Question: This is a snake game. How many steps do you need to take from the current state to eat two foods one after another (regardless of the order of the two foods)? At the same time, pay attention to avoid obstacles
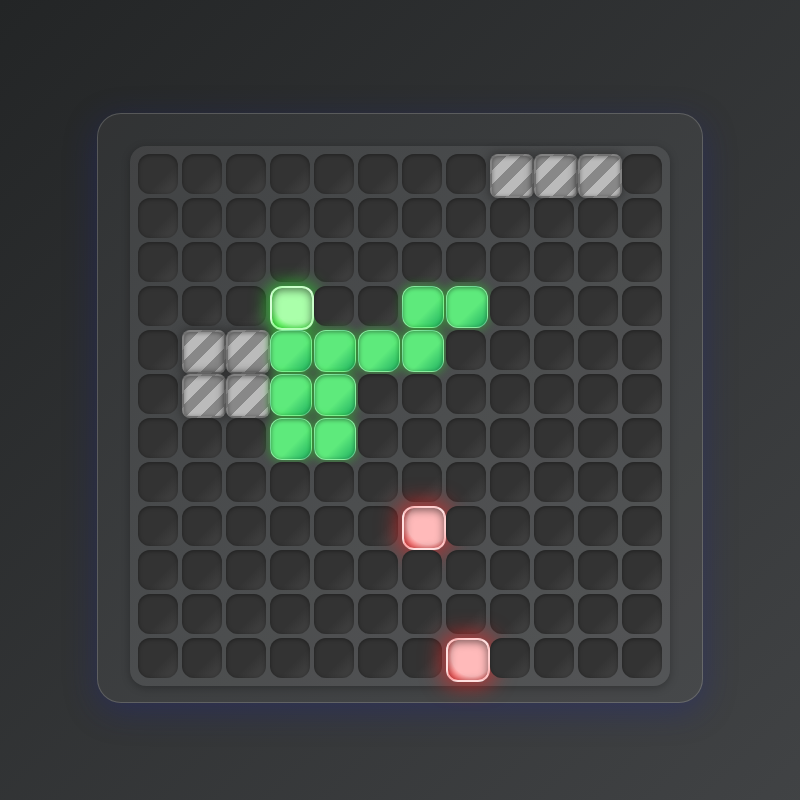
Answer: 12